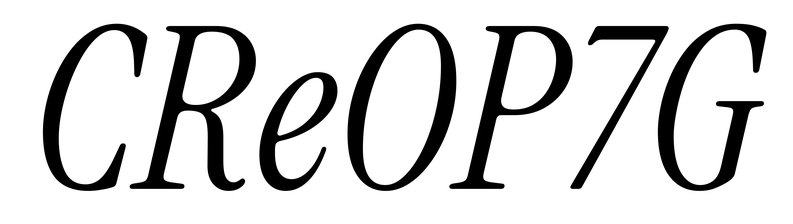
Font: InstrumentSerif-Italic